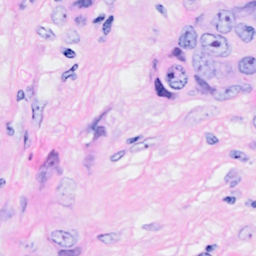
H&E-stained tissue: Breast